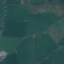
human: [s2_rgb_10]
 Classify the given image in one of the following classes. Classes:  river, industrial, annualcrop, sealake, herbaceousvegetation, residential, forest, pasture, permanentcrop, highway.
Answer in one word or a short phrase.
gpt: Pasture